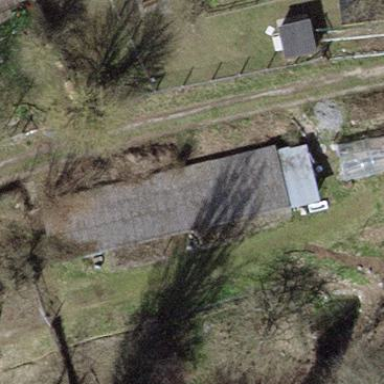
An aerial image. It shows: Shed with flat roof.